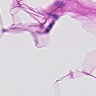
Metastatic tissue present: no